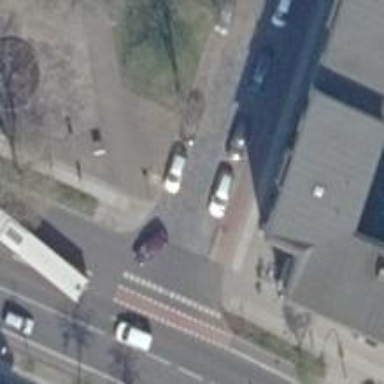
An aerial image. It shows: Residential road with sidewalk on the left side.